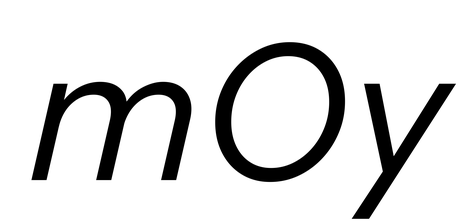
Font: InstrumentSans-Italic_Italic